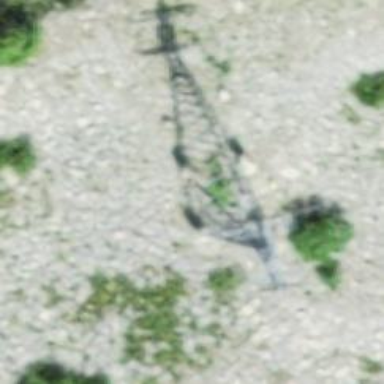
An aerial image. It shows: Pylon used for aerialway.